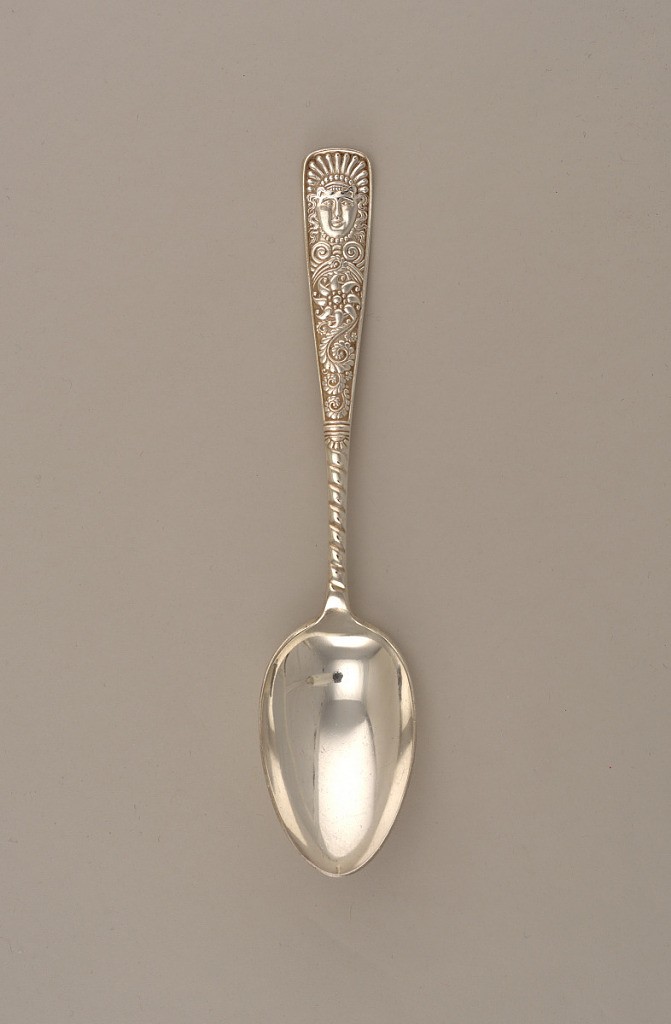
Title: "Assyrian Head" Pattern Table Spoon
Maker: Meriden Silver Plate Company, Meriden, Connecticut, 1869–1898
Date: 1885–86
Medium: silver plated, metal
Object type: spoon
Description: Oval shaped bowl, polished and unadorned surface. Narrow neck and stem, decorated with diagonal reeding halfway down handle, meeting setting sun motif above banded section. Stem continues, flaring towards terminal, decorated with scrolling foliate pattern, including sun with scrolling rays. Terminating in crowned antique style "Assyrian" head with laurel surrounding neck. Terminal of slightly rounded rectagular shape, with subtle upturn. Reverse side of handle devoid of ornamentation, with plain polished surface.